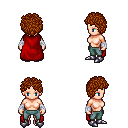
a pixel art fantasy rpg character, female body template, human, light skin, red cape, teal pants, brunette curly afro hairstyle, white cloth bandages, metal boots, four views (front, back, left, right), 2x2 character sprite sheet, small pixel art, hard edges, no anti-aliasing